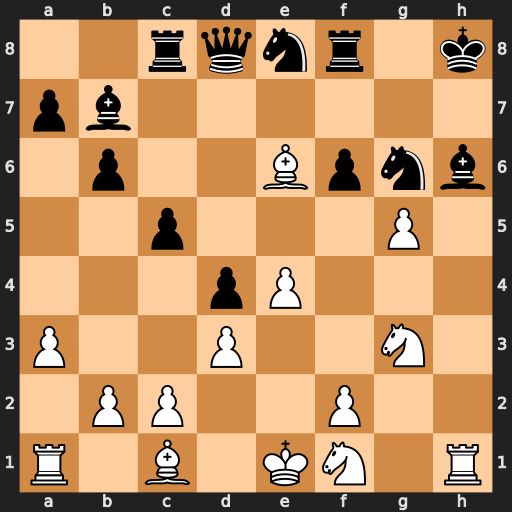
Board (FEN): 2rqnr1k/pb6/1p2Bpnb/2p3P1/3pP3/P2P2N1/1PP2P2/R1B1KN1R
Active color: w
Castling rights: KQ
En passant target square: -
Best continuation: Rxh6+ Kg7 Nf5#